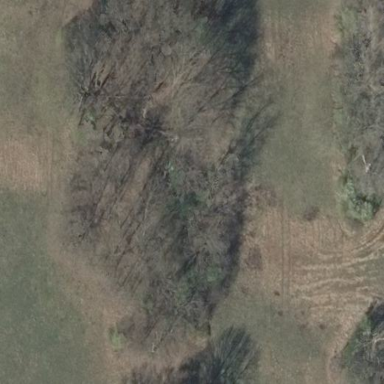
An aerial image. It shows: Forest with broadleaved trees that are deciduous.